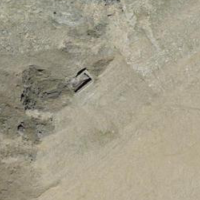
EUNIS habitat code: 48
Species observed at this site:
Aglais urticae